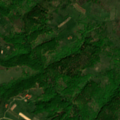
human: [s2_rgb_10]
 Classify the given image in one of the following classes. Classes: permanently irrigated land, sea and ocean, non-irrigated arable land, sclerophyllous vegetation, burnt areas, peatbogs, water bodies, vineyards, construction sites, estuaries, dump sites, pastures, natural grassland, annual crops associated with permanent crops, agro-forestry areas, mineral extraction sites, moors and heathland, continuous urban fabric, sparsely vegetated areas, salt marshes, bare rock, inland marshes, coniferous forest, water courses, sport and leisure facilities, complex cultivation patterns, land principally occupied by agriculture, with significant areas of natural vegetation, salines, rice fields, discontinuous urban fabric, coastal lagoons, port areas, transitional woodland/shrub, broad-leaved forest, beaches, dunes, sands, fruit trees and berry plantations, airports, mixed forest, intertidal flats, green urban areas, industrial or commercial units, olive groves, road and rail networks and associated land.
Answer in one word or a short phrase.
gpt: complex cultivation patterns, land principally occupied by agriculture, with significant areas of natural vegetation, broad-leaved forest, transitional woodland/shrub